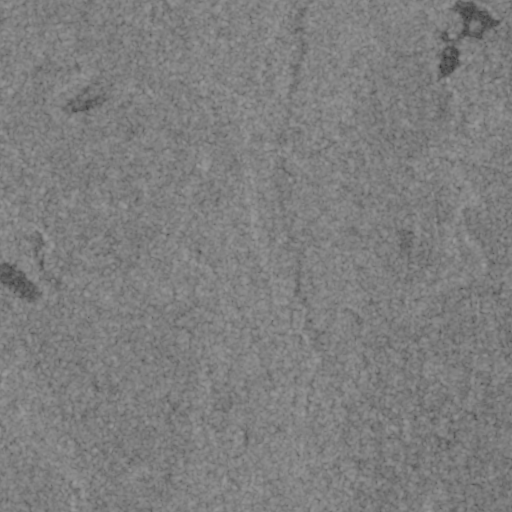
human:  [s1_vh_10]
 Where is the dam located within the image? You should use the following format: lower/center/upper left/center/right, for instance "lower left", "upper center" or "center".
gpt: The dam is located in the center left of the image.
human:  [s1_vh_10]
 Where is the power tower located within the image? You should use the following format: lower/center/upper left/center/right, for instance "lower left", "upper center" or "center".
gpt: The power tower is located in the upper of the image.
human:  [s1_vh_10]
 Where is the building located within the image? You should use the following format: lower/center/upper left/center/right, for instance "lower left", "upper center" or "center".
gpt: The building is located in the upper right of the image.
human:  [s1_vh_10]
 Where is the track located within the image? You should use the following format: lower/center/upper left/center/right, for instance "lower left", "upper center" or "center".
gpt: There is no track in the image.

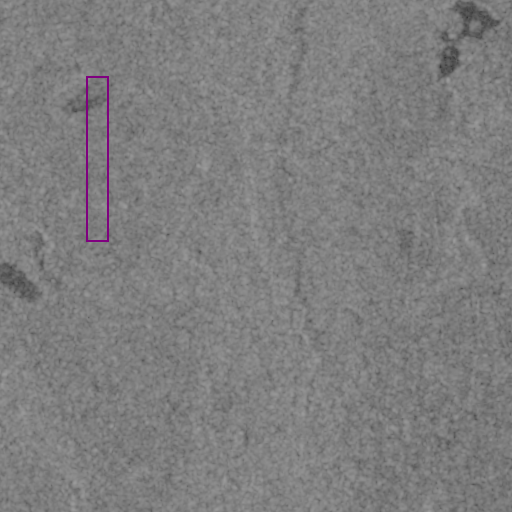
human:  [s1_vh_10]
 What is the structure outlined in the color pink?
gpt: There is no pink outline.
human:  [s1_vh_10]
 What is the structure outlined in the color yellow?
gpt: There is no structure outlined in yellow.